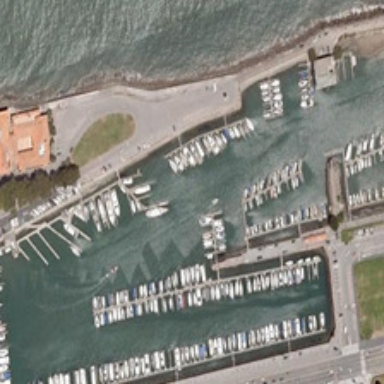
Here is a ploygon port between the sea and road with cars  where boats are moored side by side .